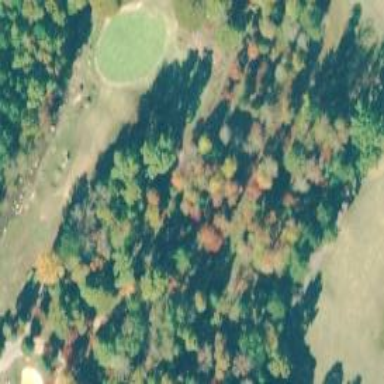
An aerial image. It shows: Grassy area designated as golf fairway.